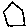
Label: hexagon